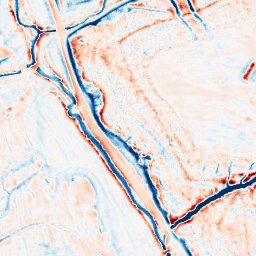
Category: edge_preserving
Decomposition family: bilateral
Decomposition parameters: d: 15
sigma_color: 50
sigma_space: 25
Upsampling method: quintic
Upsampling parameters: scale: 4
Upsampling scale: 4